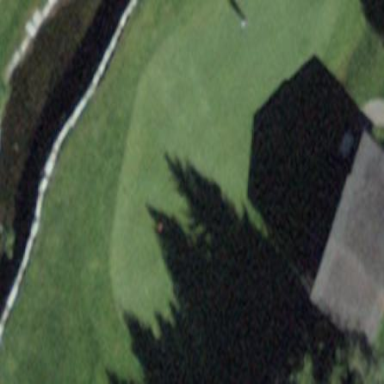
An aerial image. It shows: Picturesque green golfing area with grass land use.